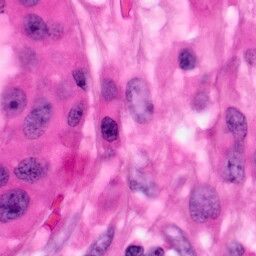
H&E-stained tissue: Pancreatic